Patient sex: F
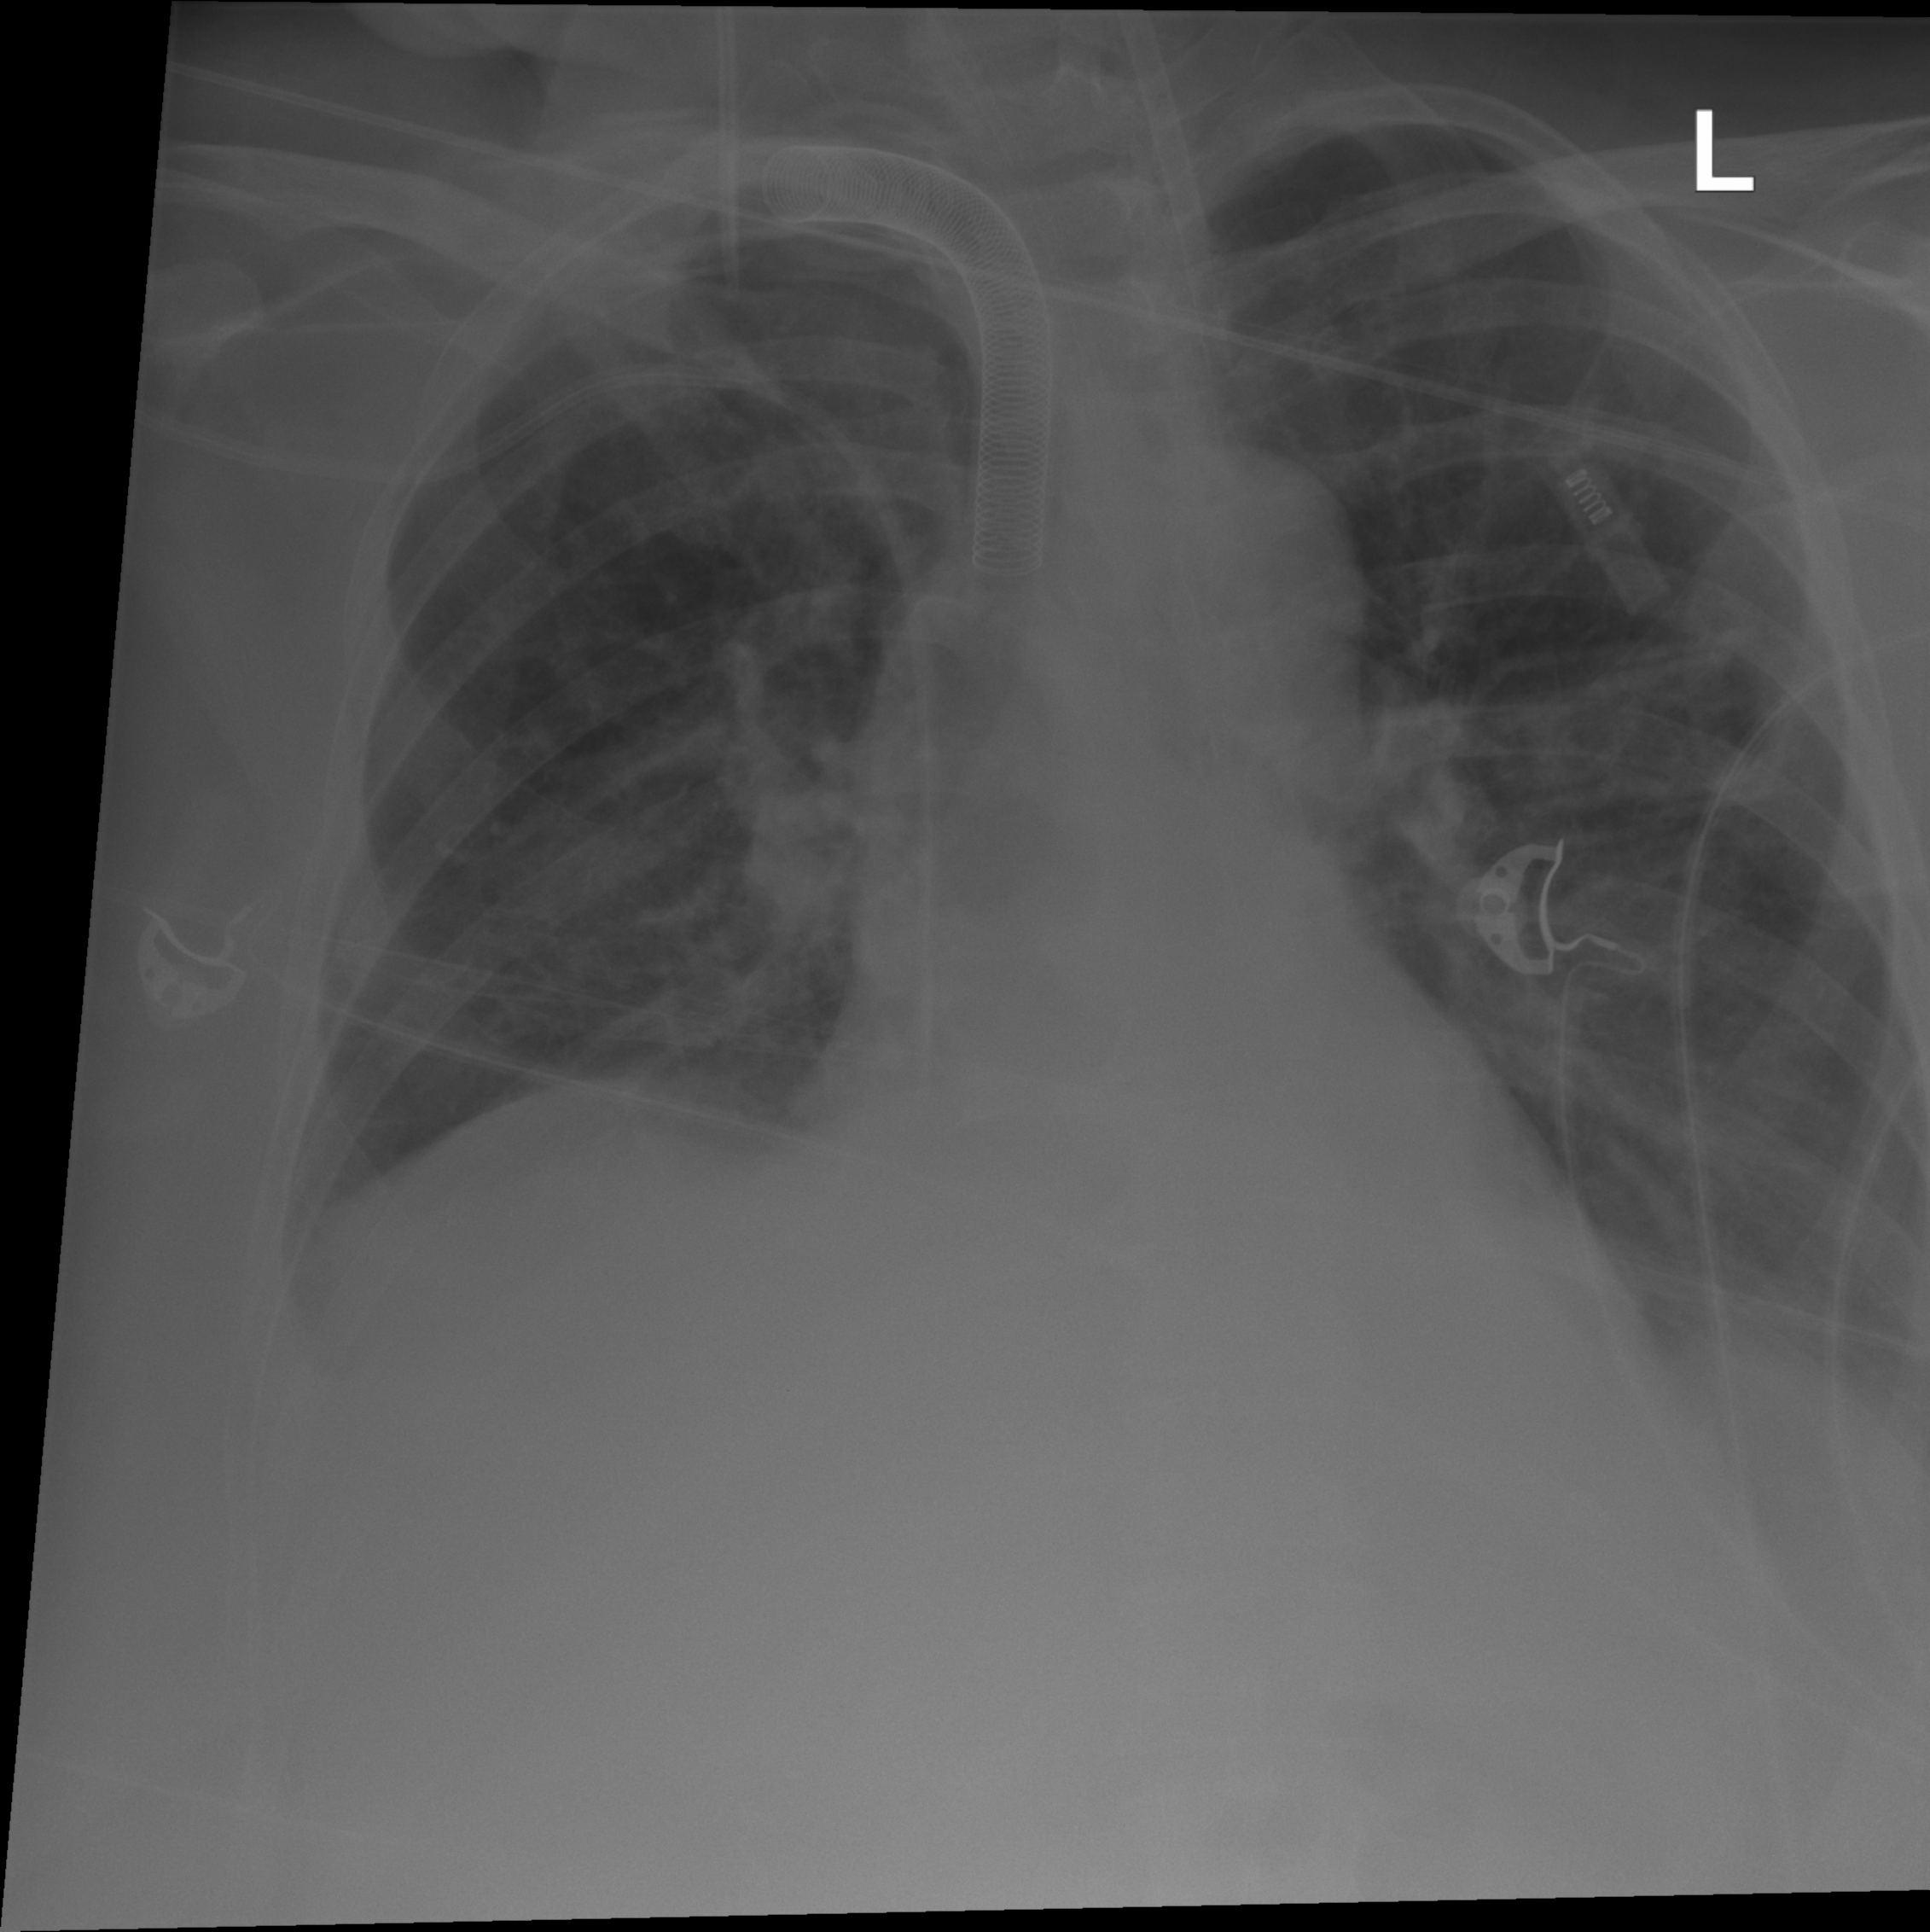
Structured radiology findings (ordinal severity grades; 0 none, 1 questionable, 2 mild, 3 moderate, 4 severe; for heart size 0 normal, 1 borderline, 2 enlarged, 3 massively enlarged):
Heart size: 1
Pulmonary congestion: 2
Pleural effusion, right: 2
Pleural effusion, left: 2
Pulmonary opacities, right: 0
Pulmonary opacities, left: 0
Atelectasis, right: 2
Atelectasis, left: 2